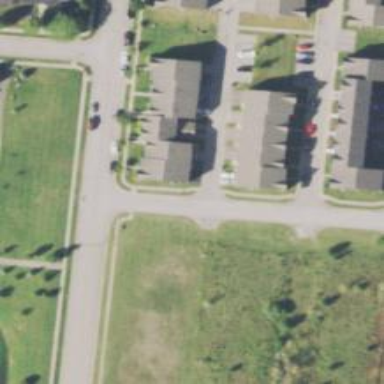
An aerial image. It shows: Alley classified as service road.